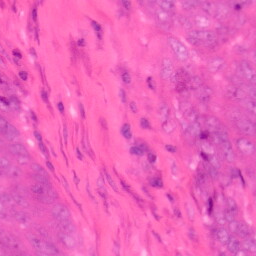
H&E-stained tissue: Colon